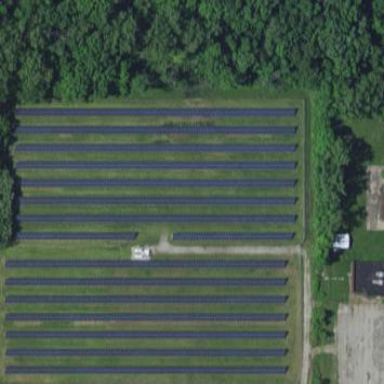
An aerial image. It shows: Solar power plant using photovoltaic technology.